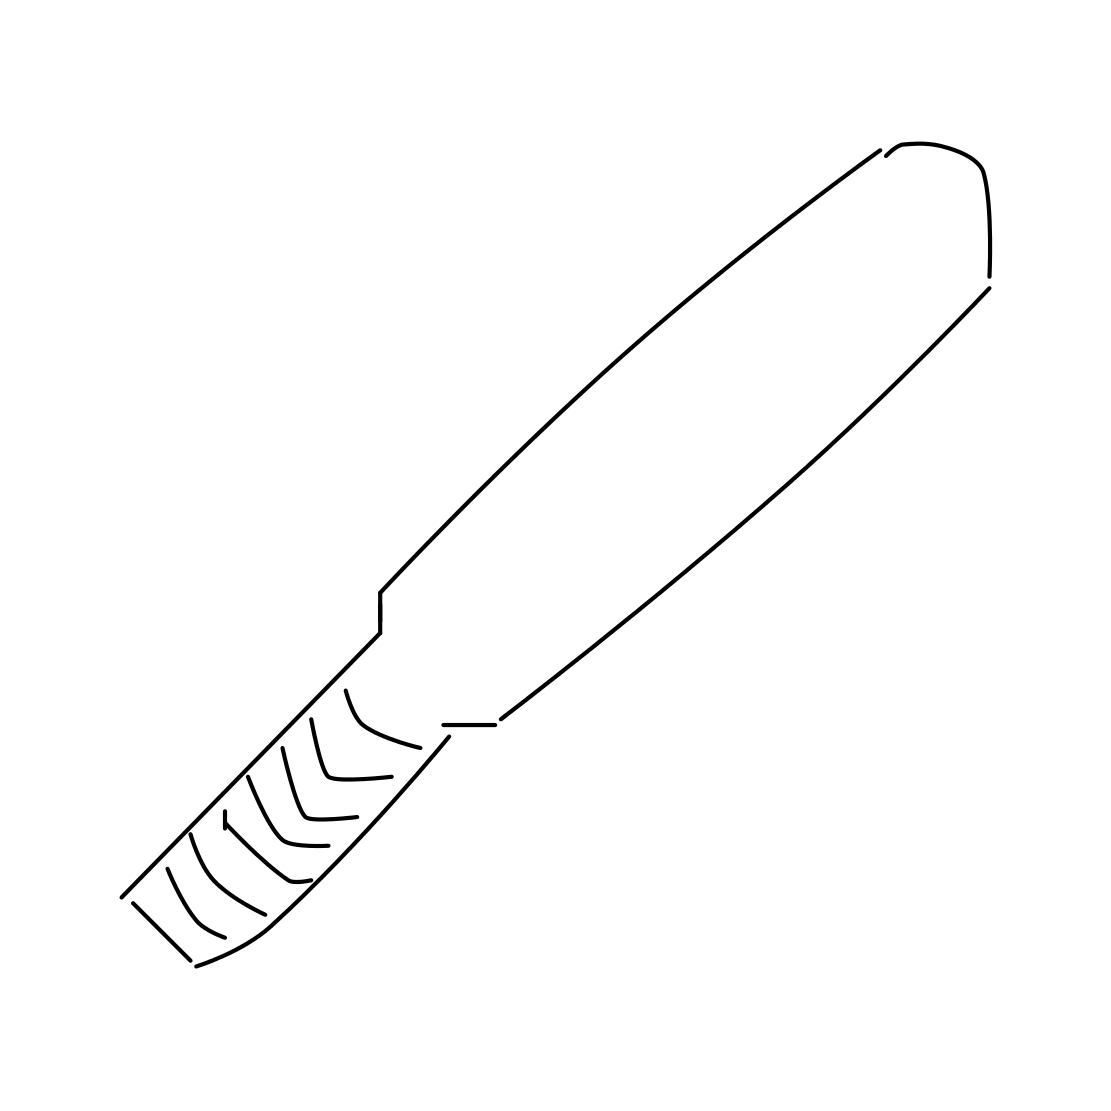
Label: baseball bat